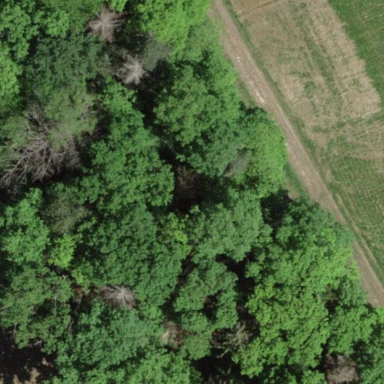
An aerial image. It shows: Forest area.